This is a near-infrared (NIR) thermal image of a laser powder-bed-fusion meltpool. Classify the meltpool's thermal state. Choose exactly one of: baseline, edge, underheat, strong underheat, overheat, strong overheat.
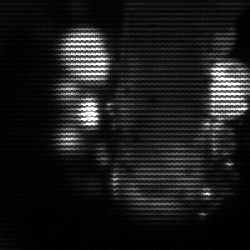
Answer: strong underheat